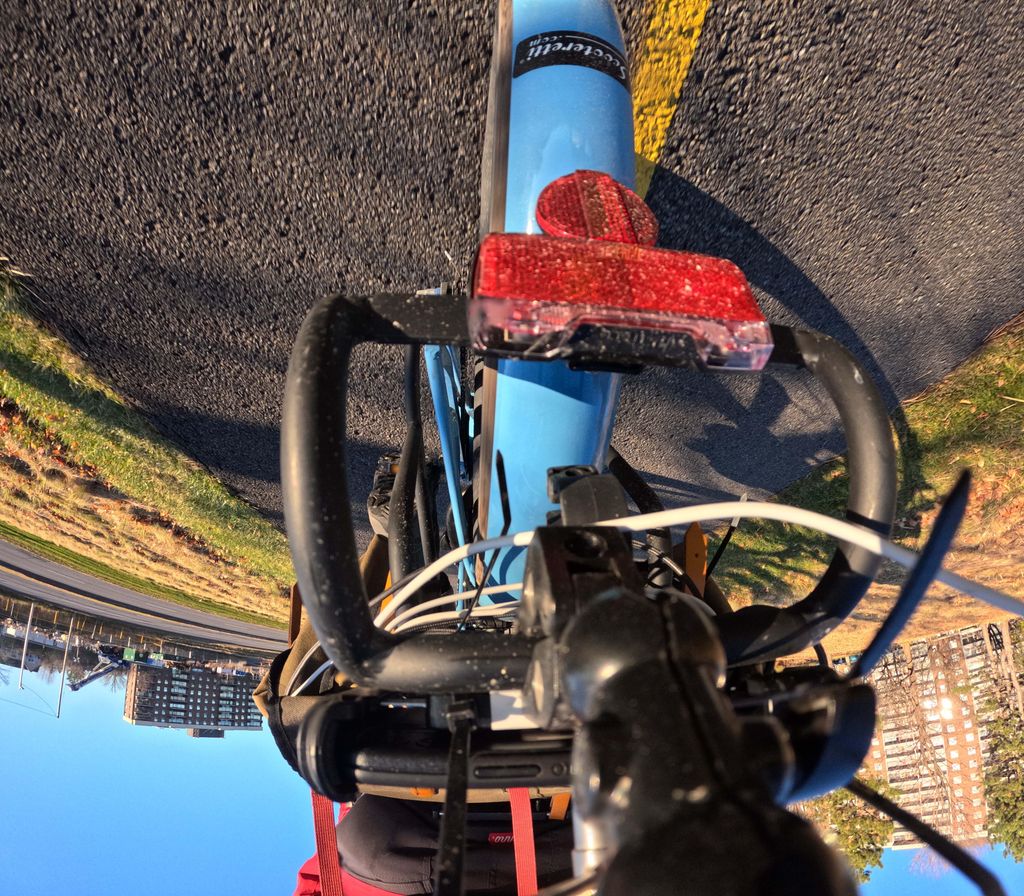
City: ottawa-gatineau